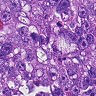
Metastatic tissue present: yes